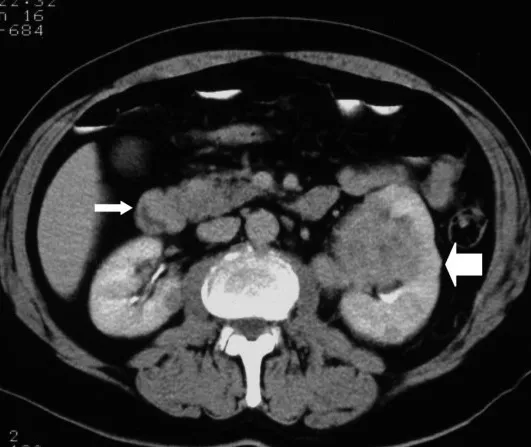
Abdominal CT scan. Abdominal CT scan demonstrating a left-sided renal tumour (thick arrow) and a polypoidal mass in the wall of the second part of the duodenum (thin arrow) arising from the pancreas (not shown).
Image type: radiology (ct)